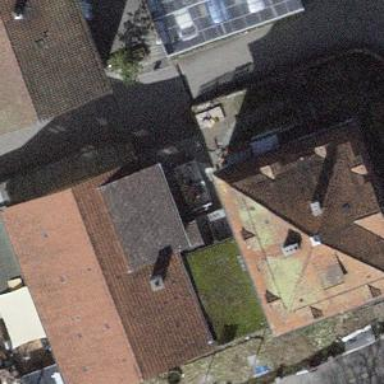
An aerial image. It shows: Residential apartments with gabled roof.